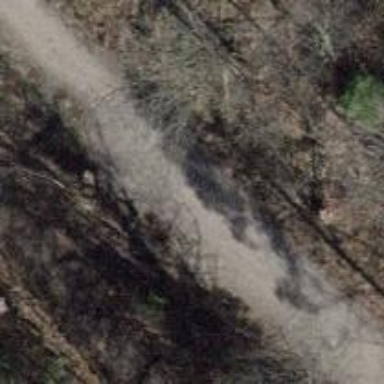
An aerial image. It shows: Gravel track with grade 2 tracktype.